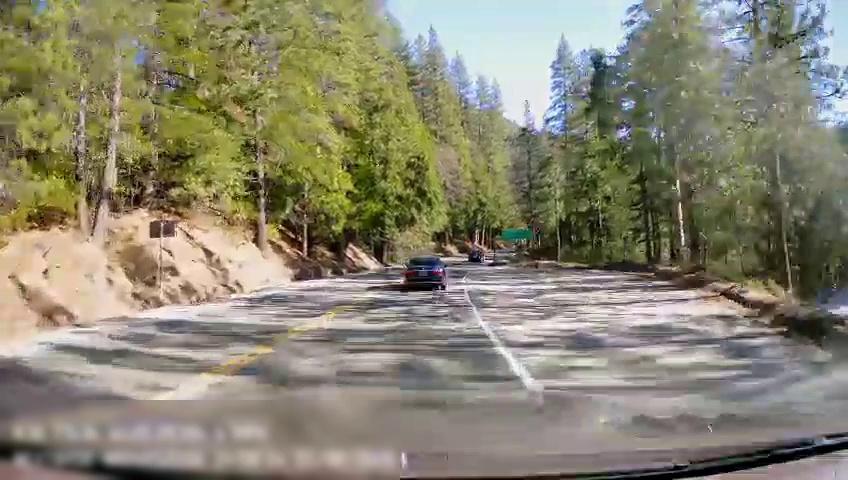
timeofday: Day
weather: Sunny
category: Drivable Space
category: Vehicles | Car
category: Vehicles | Car
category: Lanes | Current Lane
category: Lanes | Current Lane
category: Traffic | Signs